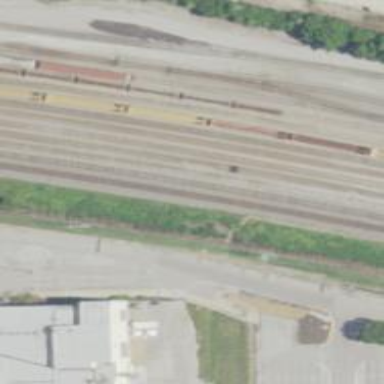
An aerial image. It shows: Railway yard used for manifest purposes.